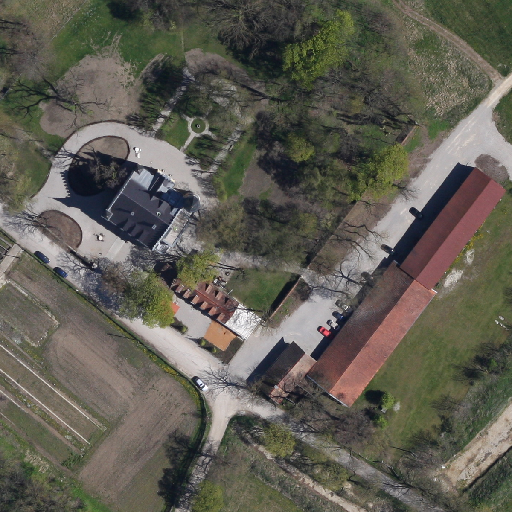
Referring expression: car